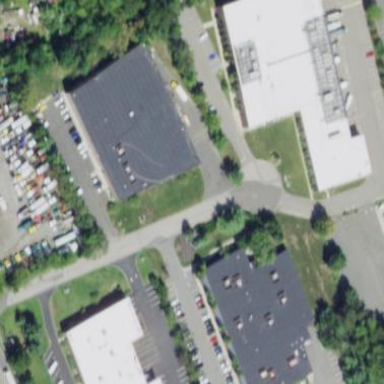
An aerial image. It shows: Industrial building.